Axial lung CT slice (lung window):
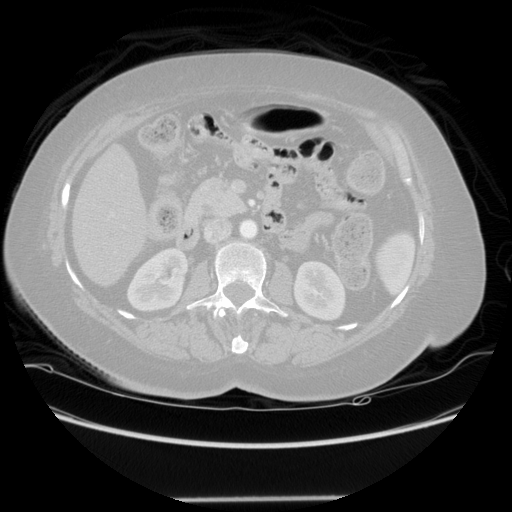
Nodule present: no